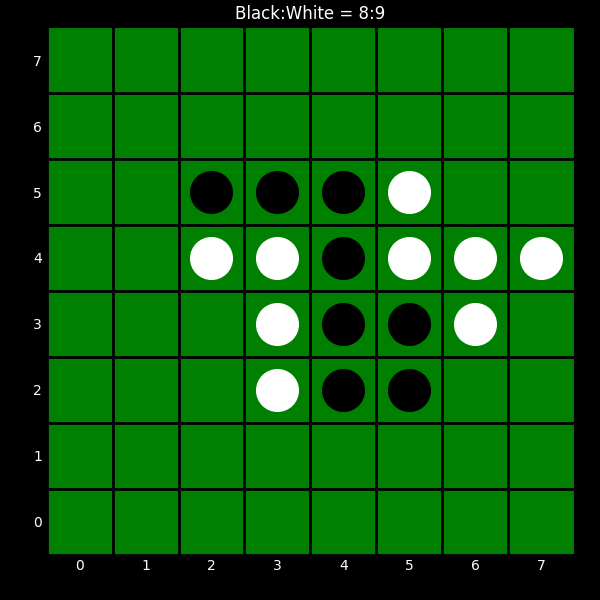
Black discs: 8
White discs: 9